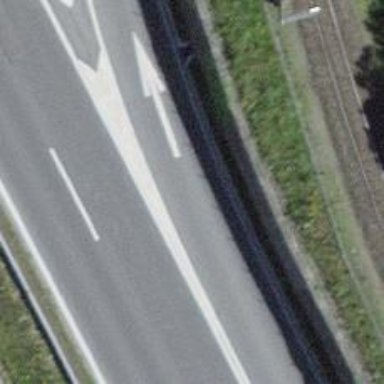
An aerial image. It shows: Asphalt motorway link.